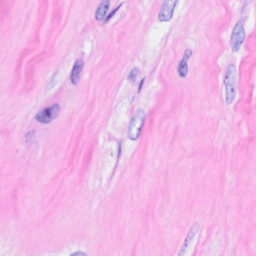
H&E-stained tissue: Breast